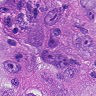
Metastatic tissue present: yes